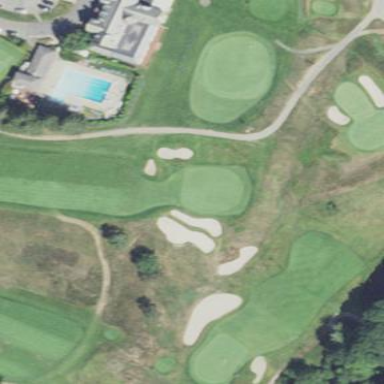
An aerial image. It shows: Grassy area designated as golf fairway.